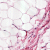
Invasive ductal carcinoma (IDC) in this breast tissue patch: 0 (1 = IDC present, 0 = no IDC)